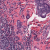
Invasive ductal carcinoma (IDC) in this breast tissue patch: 1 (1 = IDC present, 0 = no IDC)